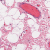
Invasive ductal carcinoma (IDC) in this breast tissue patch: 0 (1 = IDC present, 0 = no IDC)